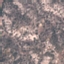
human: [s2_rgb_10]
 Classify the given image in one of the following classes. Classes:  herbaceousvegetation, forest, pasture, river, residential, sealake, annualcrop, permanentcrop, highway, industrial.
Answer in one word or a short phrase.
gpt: HerbaceousVegetation